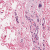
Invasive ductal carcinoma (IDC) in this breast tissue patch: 0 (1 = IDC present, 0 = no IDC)